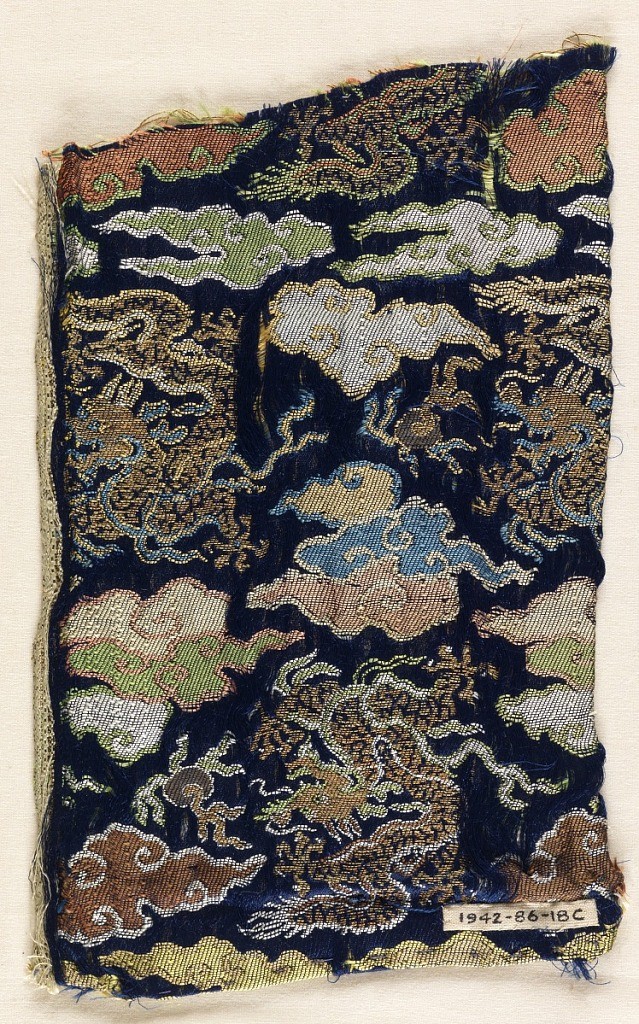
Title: Textile fragment
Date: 19th century
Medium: silk, paper with applied gold foil Technique: plain compound satin
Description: Pattern of dragons with flaming jewel, and flying clouds in colors and gold on navy blue ground.